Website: walmart
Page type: receipt
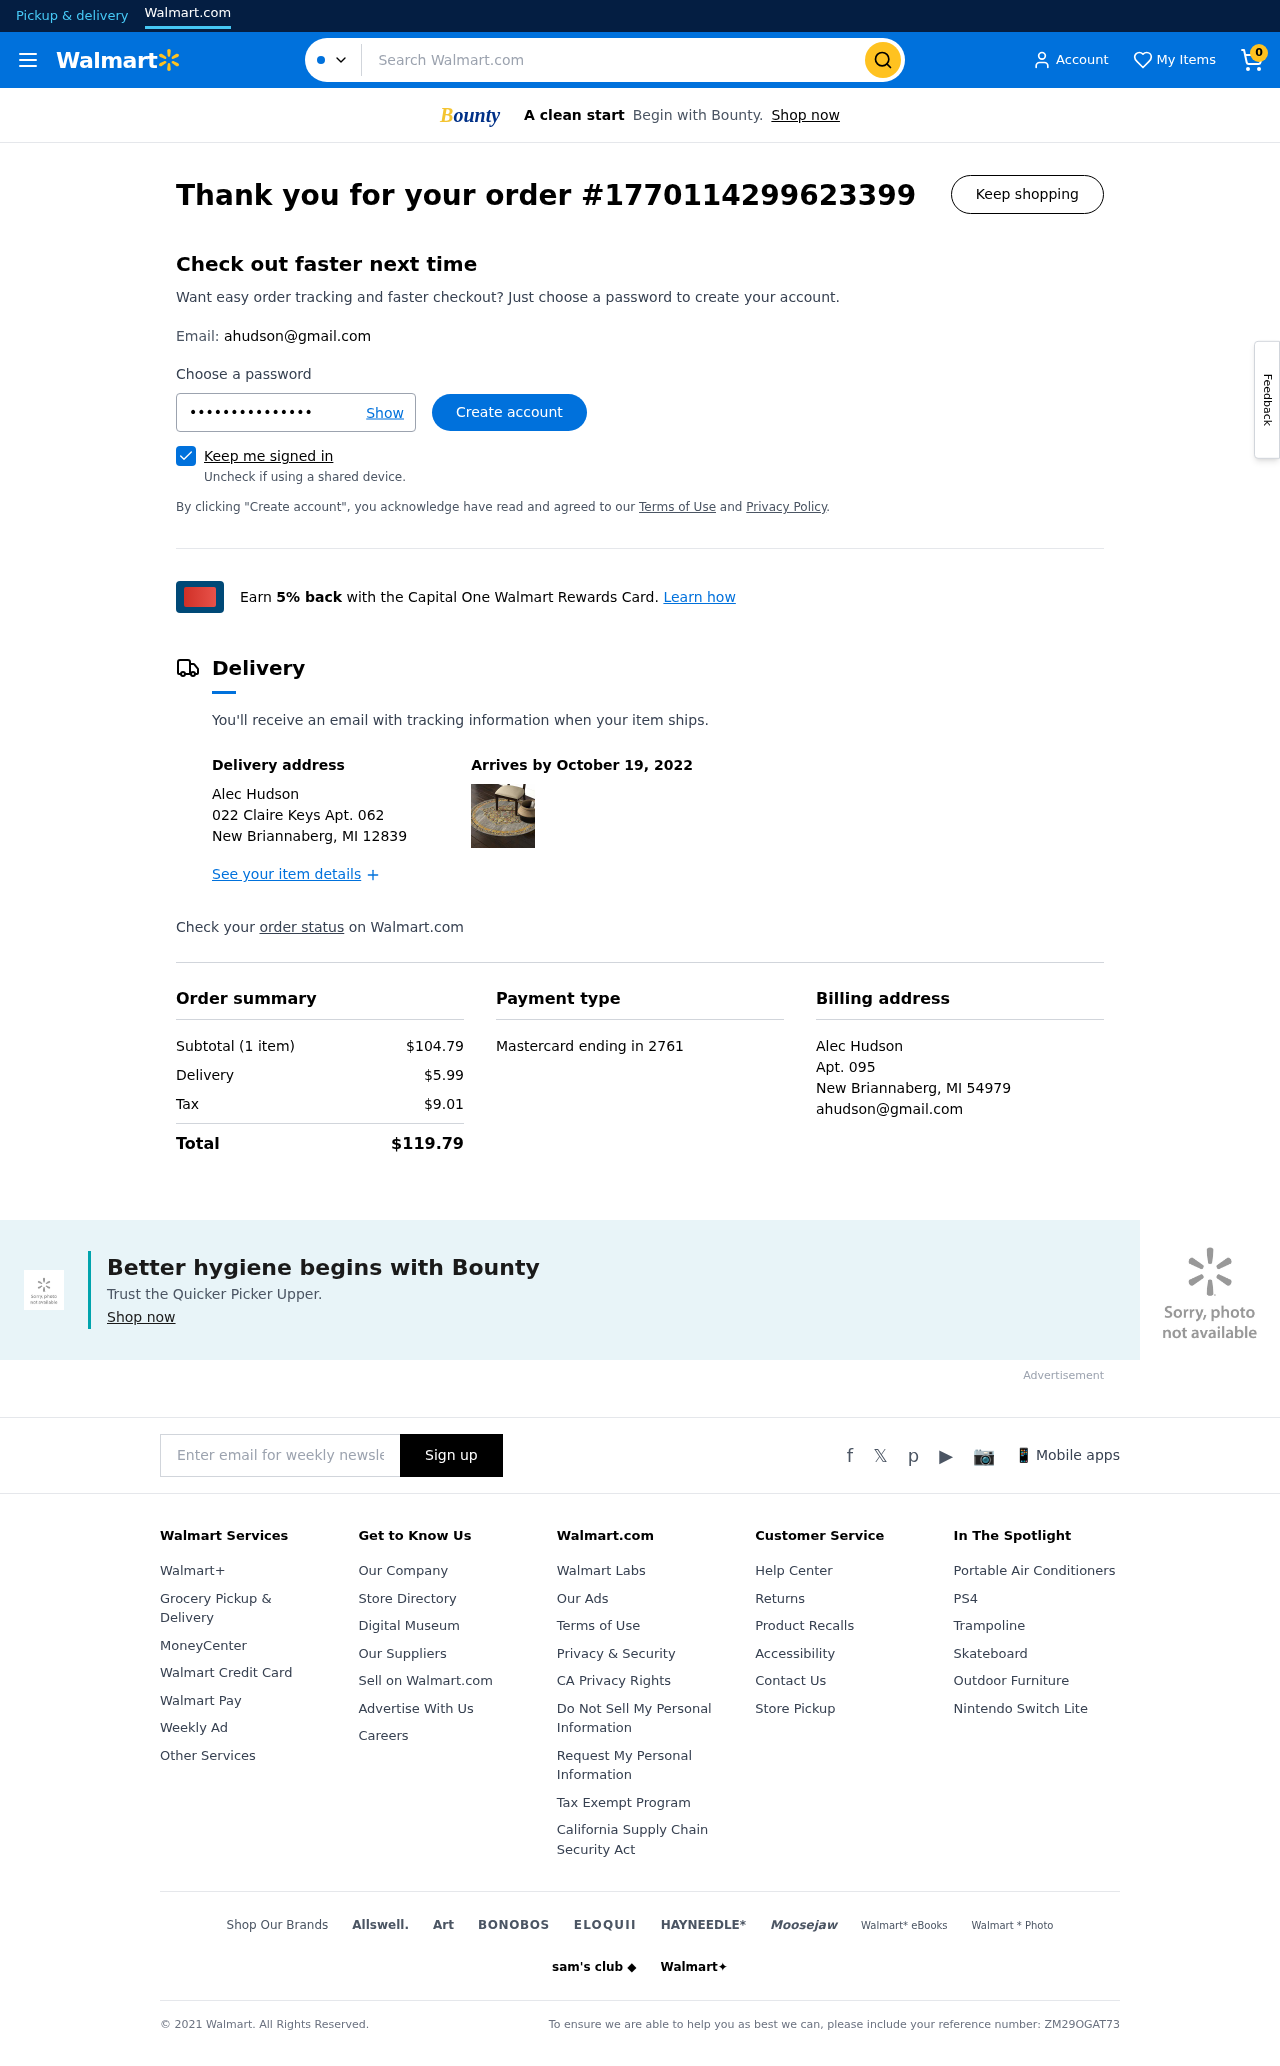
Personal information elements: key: PII_CARD_LAST4
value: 2761
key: PII_CARD_TYPE
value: Mastercard
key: PII_CITY_STATE_ZIP
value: New Briannaberg, MI 12839
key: PII_CITY_STATE_ZIP2
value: New Briannaberg, MI 54979
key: PII_EMAIL
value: ahudson@gmail.com
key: PII_EMAIL2
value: ahudson@gmail.com
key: PII_FULLNAME
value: Alec Hudson
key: PII_FULLNAME2
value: Alec Hudson
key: PII_STREET
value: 022 Claire Keys Apt. 062
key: PII_STREET2
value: Apt. 095
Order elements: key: ORDER_NUM_ITEMS
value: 0
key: ORDER_ID
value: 1770114299623399
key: ORDER_DELIVERY_DATE
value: October 19, 2022
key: ORDER_NUM_ITEMS
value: Subtotal (1 item)
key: ORDER_SUBTOTAL
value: $104.79
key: ORDER_SHIPPING_COST
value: $5.99
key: ORDER_TAX
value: $9.01
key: ORDER_TOTAL
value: $119.79
Search elements: key: HEADER_SEARCH
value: Search Walmart.com